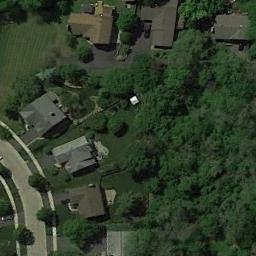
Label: medium_residential